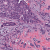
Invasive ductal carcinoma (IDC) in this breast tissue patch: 1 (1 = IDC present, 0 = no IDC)